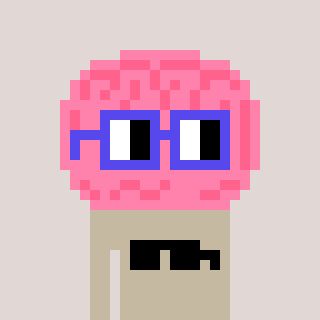
a pixel art character with square blue glasses, a brain-shaped head and a bege-colored body on a warm background